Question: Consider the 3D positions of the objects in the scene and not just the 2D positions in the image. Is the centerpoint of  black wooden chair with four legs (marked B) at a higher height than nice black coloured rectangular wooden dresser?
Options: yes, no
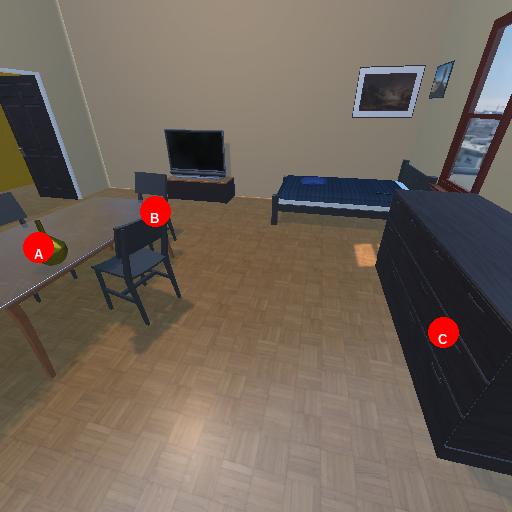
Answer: yes